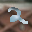
Label: 2